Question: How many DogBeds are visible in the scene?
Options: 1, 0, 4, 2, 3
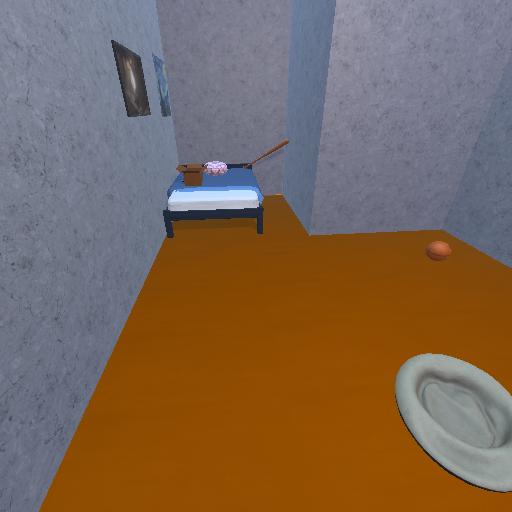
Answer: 1